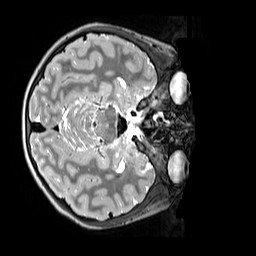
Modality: T2w
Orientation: axial
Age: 9
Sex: male
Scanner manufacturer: siemens
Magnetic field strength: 3 T
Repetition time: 3.2 s
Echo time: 0.408 s